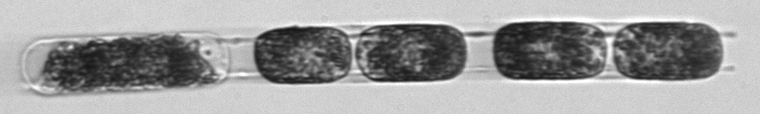
Label: Hemiaulus